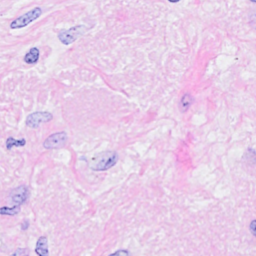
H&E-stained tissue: Breast